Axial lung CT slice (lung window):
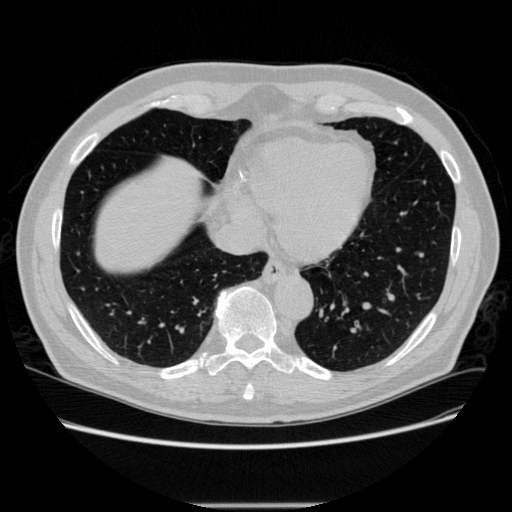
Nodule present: no